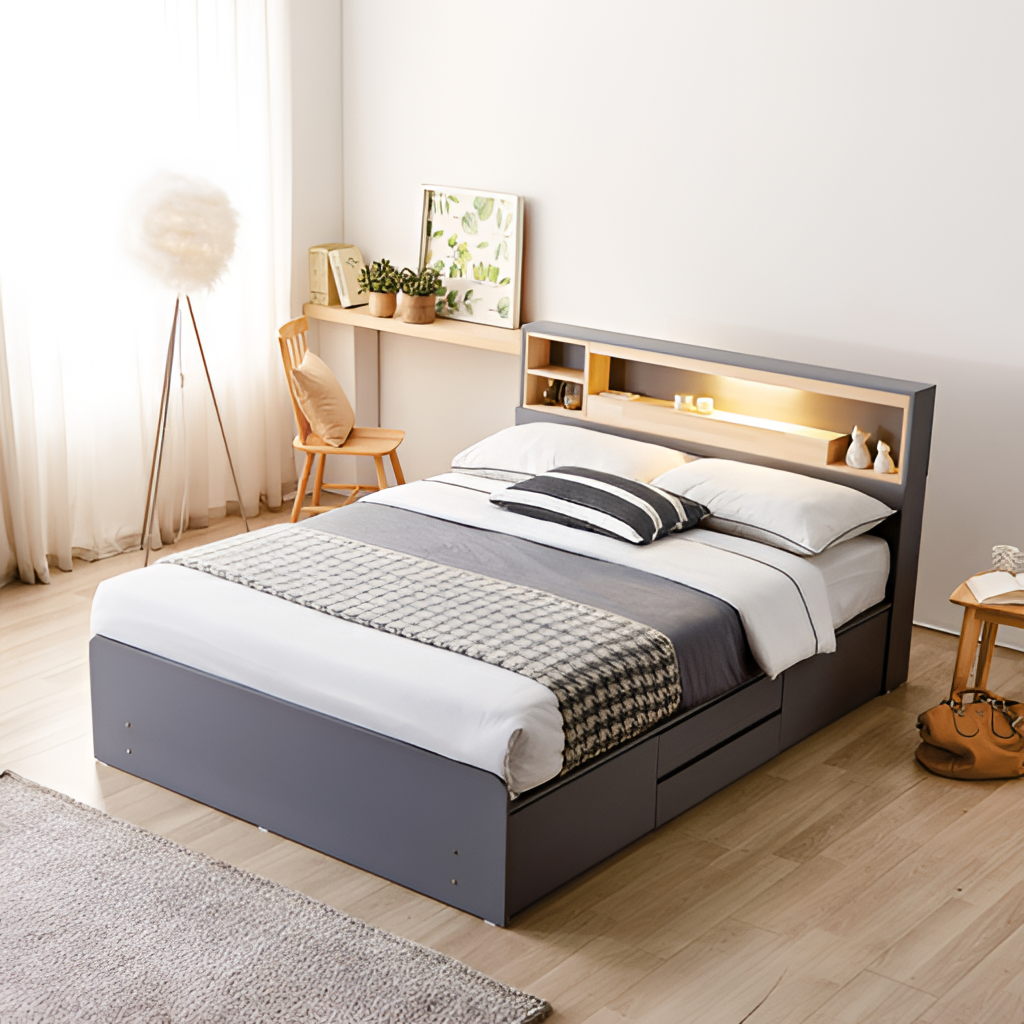
wood backlit headboard bed, bedroom, contemporary, wood flooring, with plank pattern, white paint wallpaper, with solid pattern